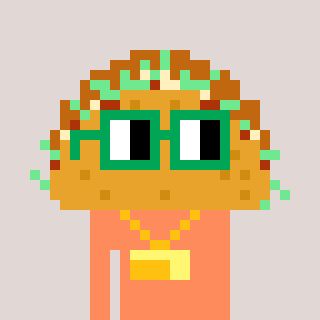
a pixel art character with square green glasses, a taco-shaped head and a peachy-colored body on a warm background